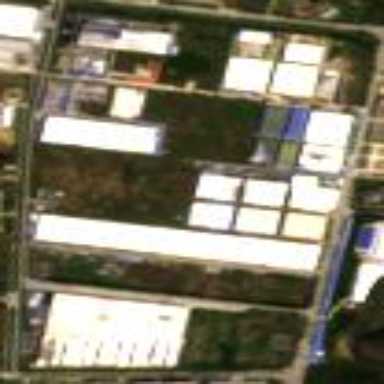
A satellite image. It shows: Industrial area.